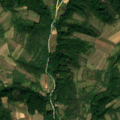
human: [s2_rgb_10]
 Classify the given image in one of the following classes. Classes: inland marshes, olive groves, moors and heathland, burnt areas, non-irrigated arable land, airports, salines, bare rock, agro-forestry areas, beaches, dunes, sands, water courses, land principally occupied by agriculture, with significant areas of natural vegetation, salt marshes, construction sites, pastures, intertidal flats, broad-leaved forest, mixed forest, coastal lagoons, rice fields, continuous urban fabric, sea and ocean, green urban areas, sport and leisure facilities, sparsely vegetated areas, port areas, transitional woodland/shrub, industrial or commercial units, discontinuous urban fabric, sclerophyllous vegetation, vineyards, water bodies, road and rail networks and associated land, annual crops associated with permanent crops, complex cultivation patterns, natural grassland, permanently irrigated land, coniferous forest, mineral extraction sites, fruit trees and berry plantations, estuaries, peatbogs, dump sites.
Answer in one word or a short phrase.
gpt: complex cultivation patterns, land principally occupied by agriculture, with significant areas of natural vegetation, broad-leaved forest